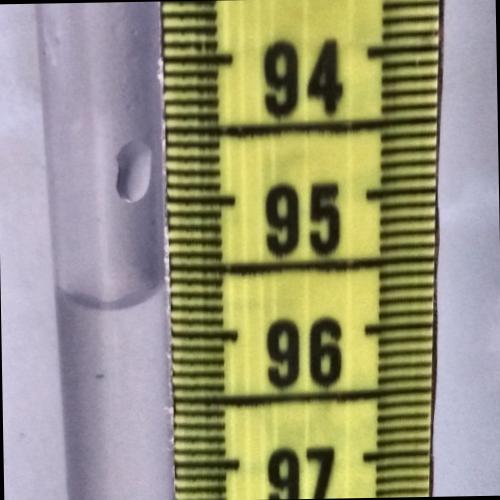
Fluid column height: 95.7 cm